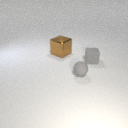
large brown metal cube to the left of small gray rubber sphere